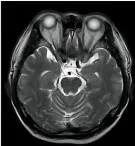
Imaging and clinical course of Case 2. (A-C) Brain MRI showed no abnormal signals in the bilateral temporal lobe and hippocampus.
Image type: radiology (mri)